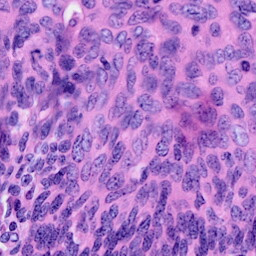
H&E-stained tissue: Cervix